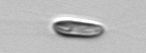
Label: Chrysochromulina